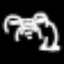
Label: frog